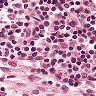
Metastatic tissue present: no